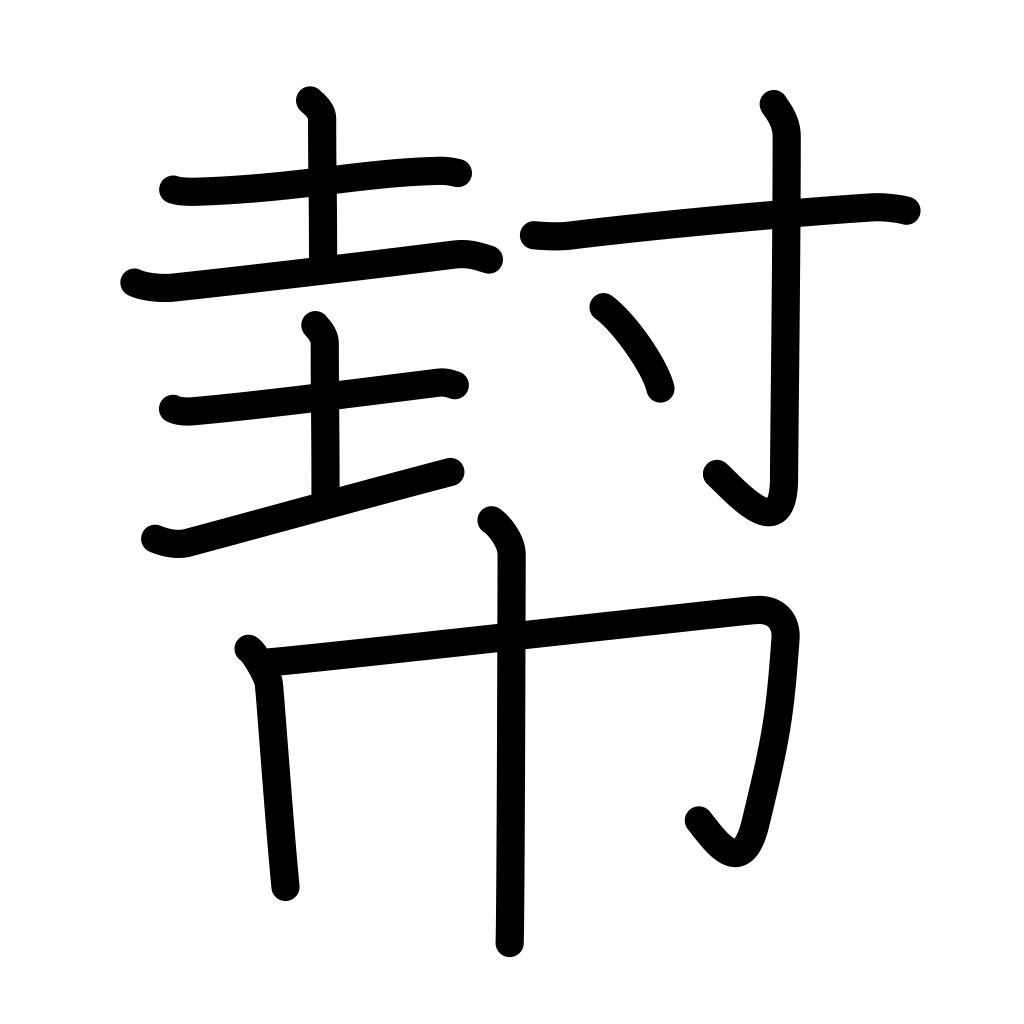
Meaning: help